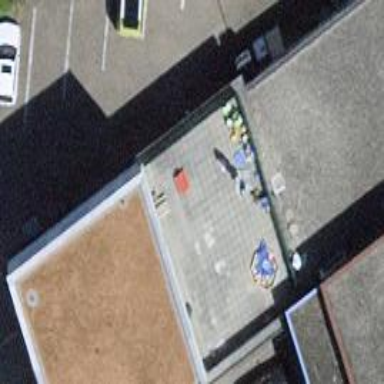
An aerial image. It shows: Ambulance station building.